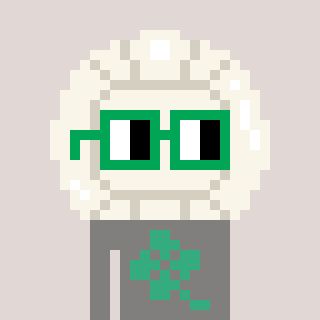
a pixel art character with square green glasses, a volleyball-shaped head and a bluegrey-colored body on a warm background